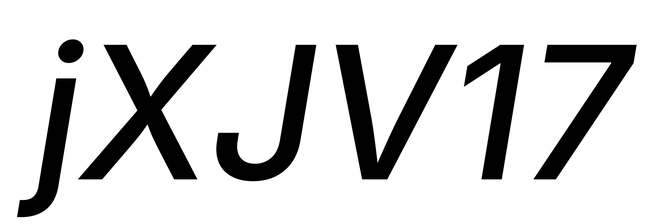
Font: Inter-Italic_Medium_Italic